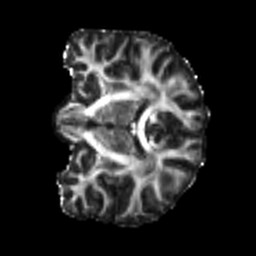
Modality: FA
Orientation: coronal
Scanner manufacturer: siemens
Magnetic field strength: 3 T
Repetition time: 4 s
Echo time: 0.0594 s